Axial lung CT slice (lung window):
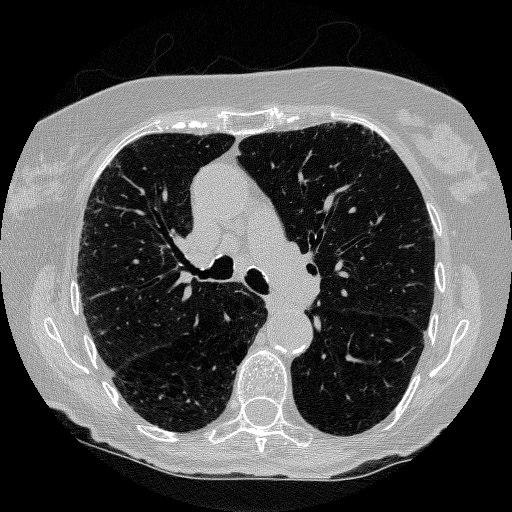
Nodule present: no